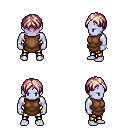
a pixel art fantasy rpg character, male body template, dark elf, purple skin, brown tunic, gold greaves, white blonde parted hairstyle, bracelets, four views (front, back, left, right), 2x2 character sprite sheet, small pixel art, hard edges, no anti-aliasing